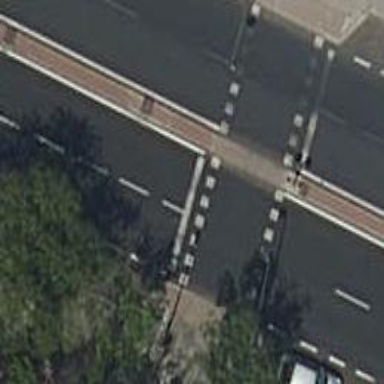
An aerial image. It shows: Zebra crossing with traffic signals. The crossing is marked by traffic lights.